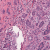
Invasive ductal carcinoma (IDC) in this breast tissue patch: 1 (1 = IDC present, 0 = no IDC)